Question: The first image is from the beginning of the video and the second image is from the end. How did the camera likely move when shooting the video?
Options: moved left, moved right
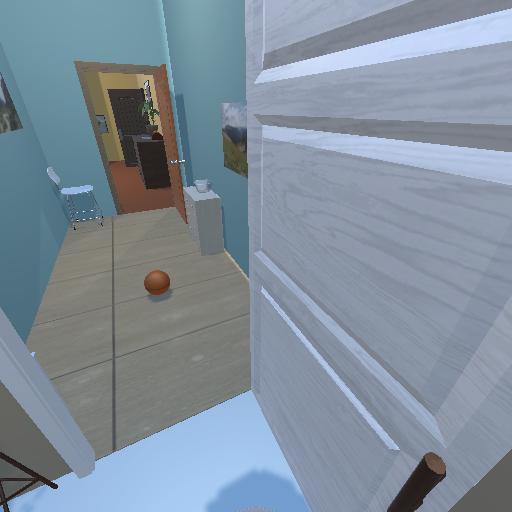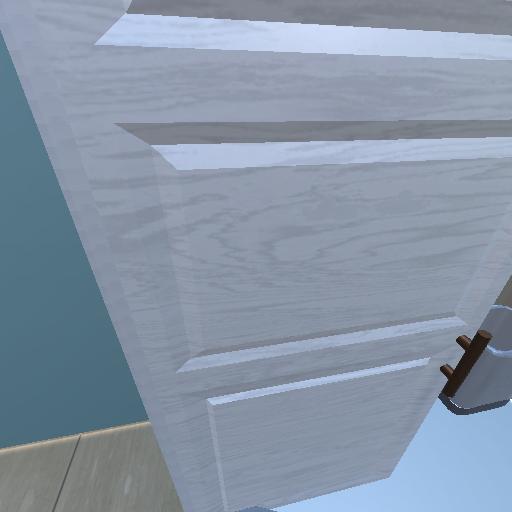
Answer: moved left